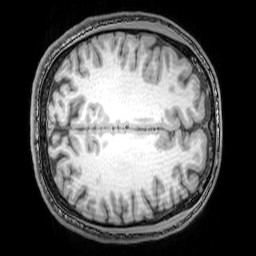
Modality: T1w
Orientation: axial
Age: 22
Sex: male
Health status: healthy
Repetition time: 0.081 s
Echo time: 0.037 s